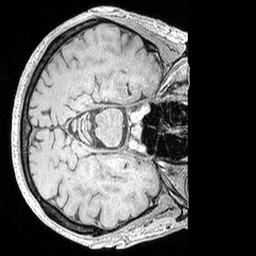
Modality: MP2RAGE
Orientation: axial
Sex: male
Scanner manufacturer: siemens
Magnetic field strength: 3 T
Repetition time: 5 s
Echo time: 0.00292 s